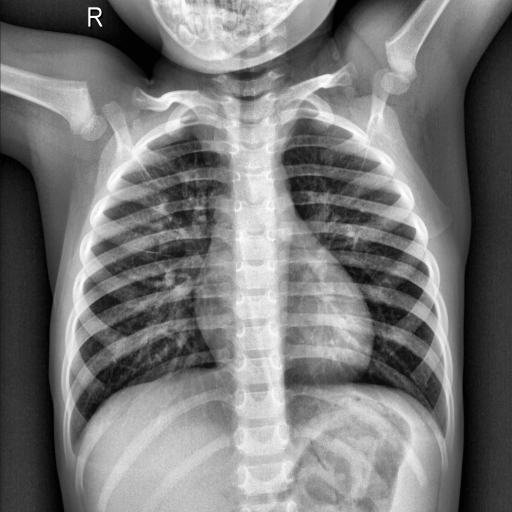
Finding: NORMAL